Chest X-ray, PA view. Patient: 45 years old, sex F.
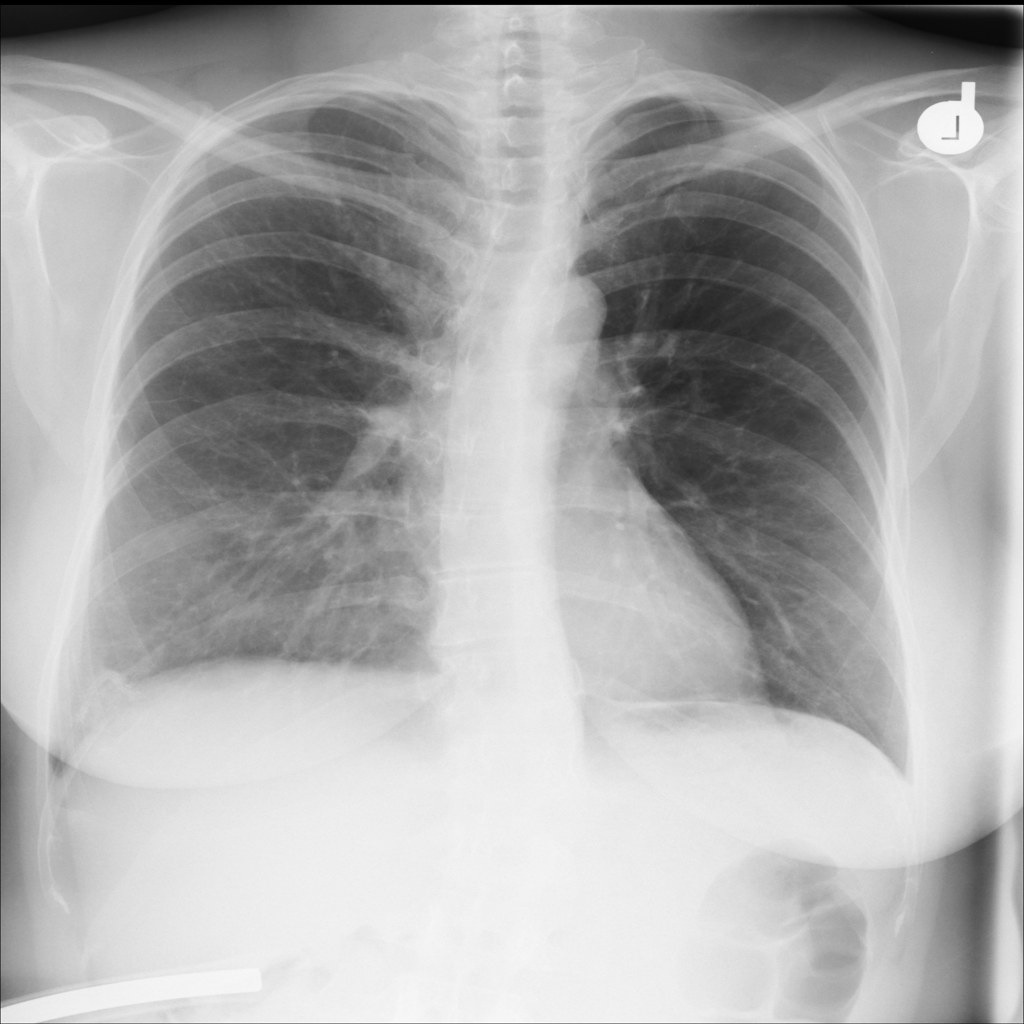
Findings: No Finding